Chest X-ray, AP view. Patient: 54 years old, sex M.
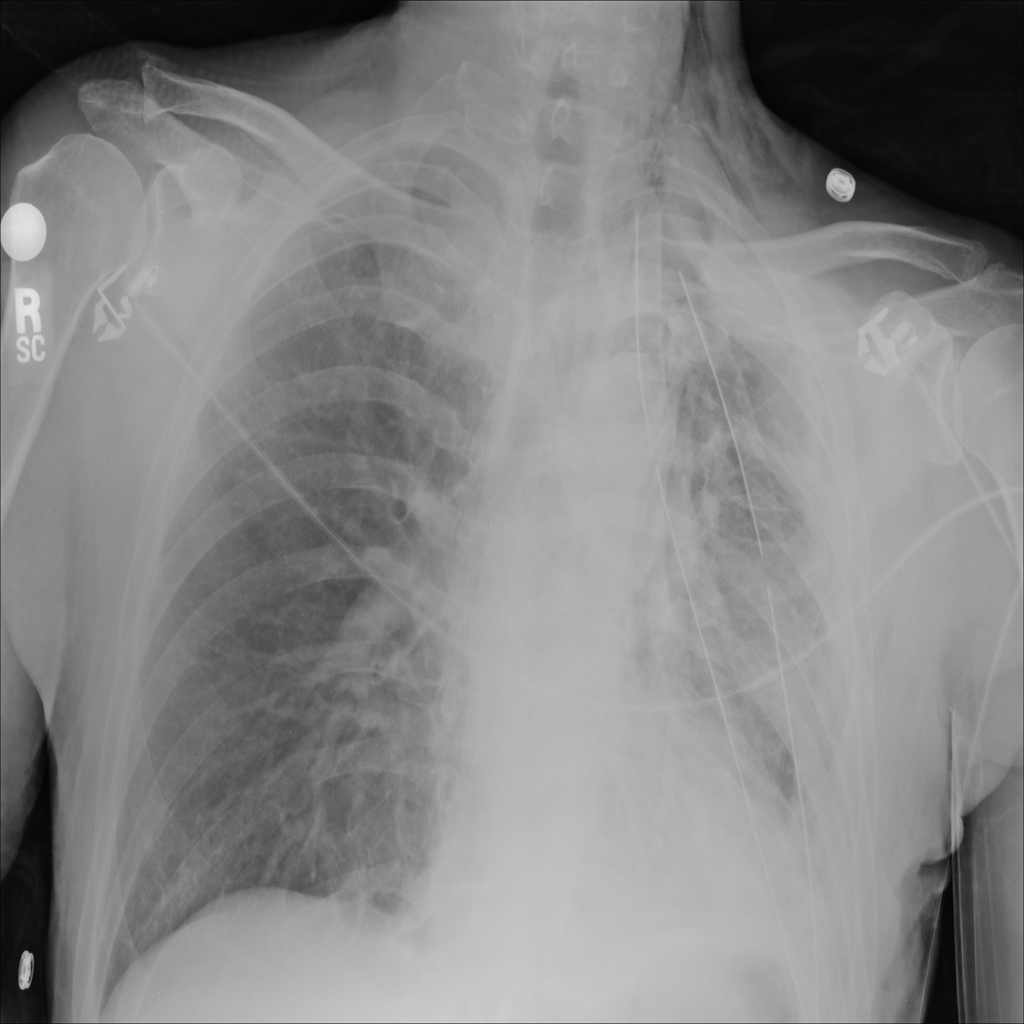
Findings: Emphysema